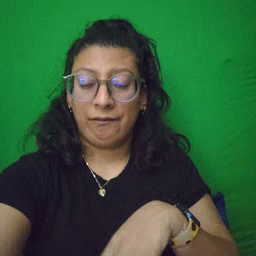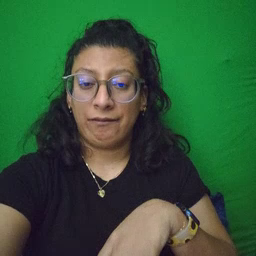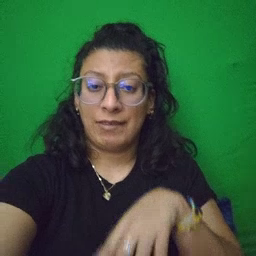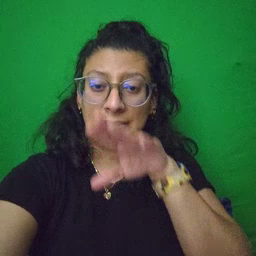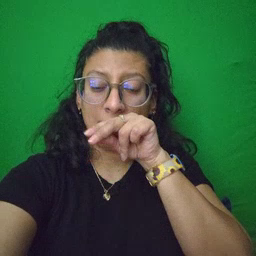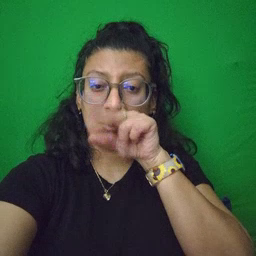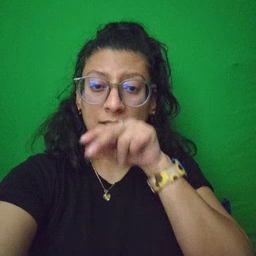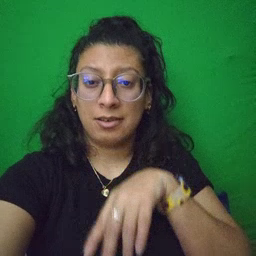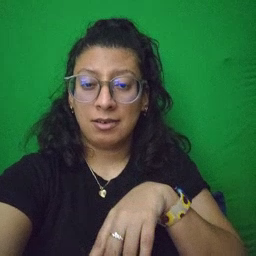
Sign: duck